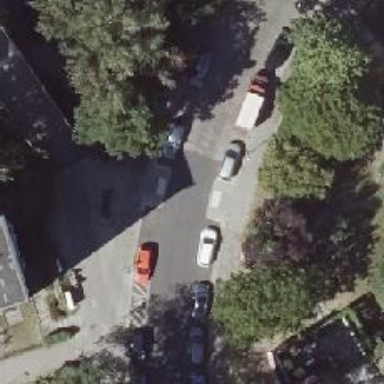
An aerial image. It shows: Residential road with asphalt surface and separate sidewalk.